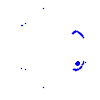
Particle: pion